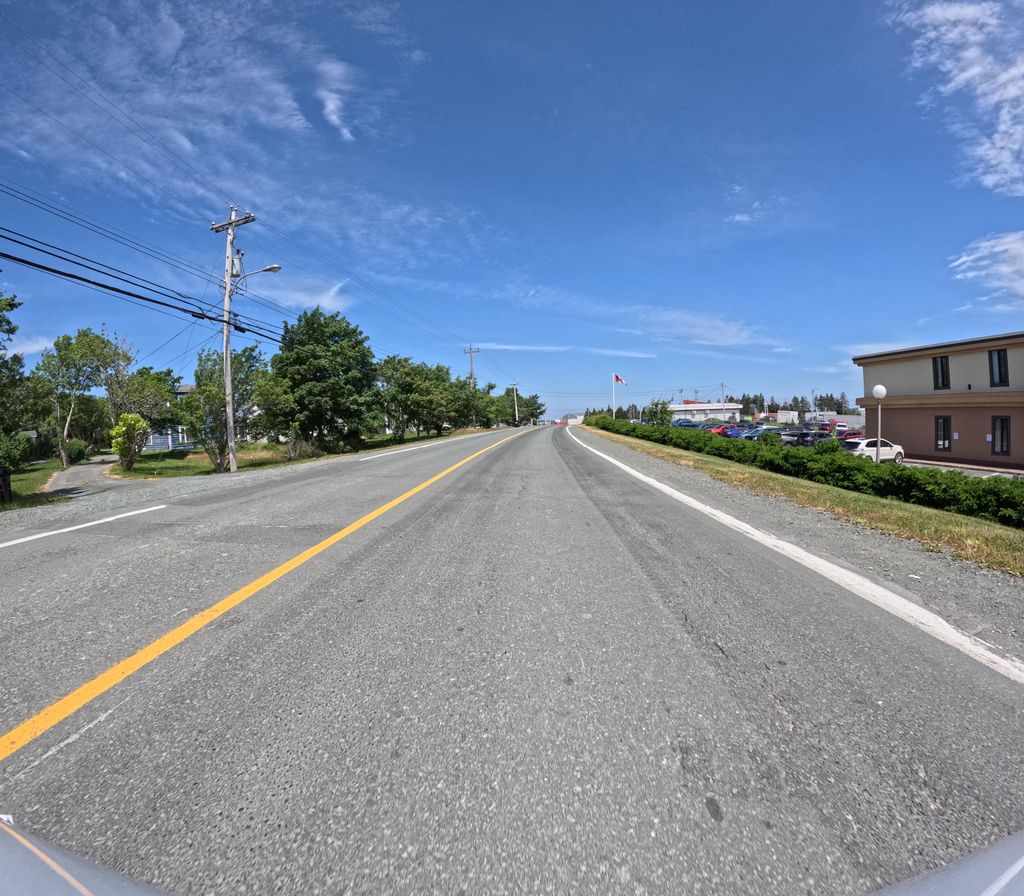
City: st_johns